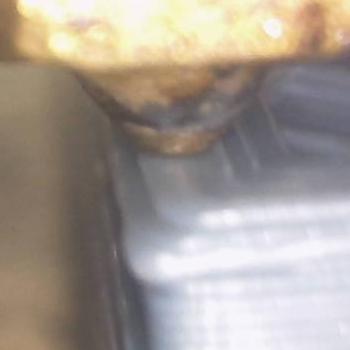
Flow rate: 133%